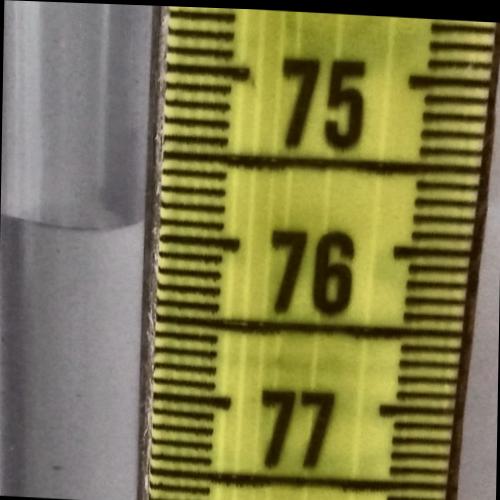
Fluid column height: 75.9 cm